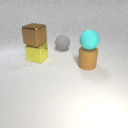
large brown metal cube above large yellow metal cube